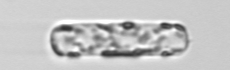
Label: Dactyliosolen_fragilissimus